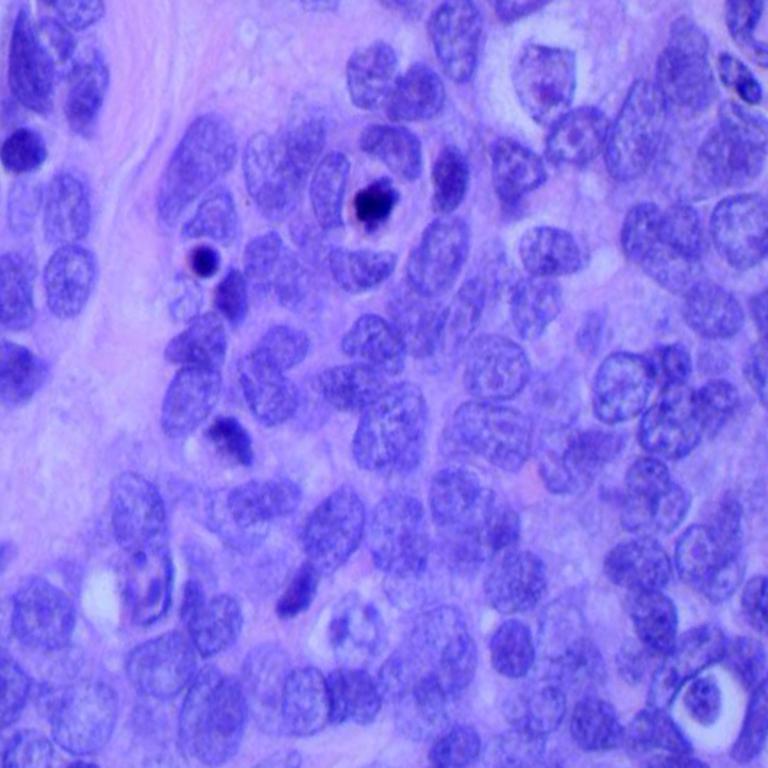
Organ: lung
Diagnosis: squamous carcinomas